Question: I am trying to align the content of the website but some reason the content after a few set is getting disaligned.

Link: <URL>
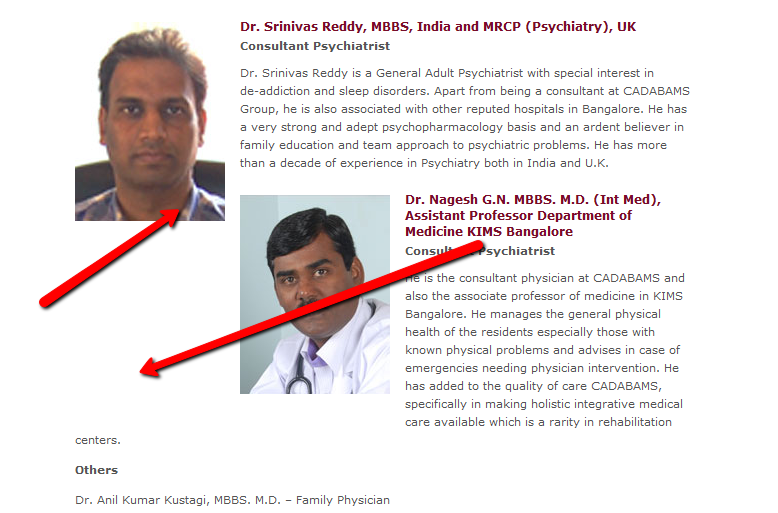
Answer: HI now 'clear:both' of your '#page-left-content-holder .entry-content h3.title-name'
as like this
'''
#page-left-content-holder .entry-content h3.title-name{
clear:both;
}
'''